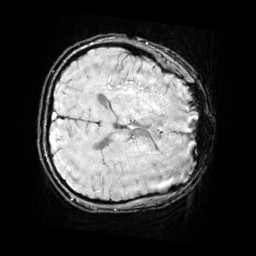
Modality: SWI
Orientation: axial
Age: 13
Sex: male
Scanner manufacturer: siemens
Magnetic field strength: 3 T
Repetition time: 0.027 s
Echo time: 0.02 s